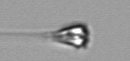
Label: Asterionellopsis_glacialis